Question: When setting 'TODO' comments in the editor to use any given (ie: yellow) syntax colouring scheme, the aforementioned is also displayed in the sat colour on the console. The problem presents itself when said colour is yellow and the console is white. See image.
I will hate to have to give up my preferred syntax customisation without first working on finding a workaround.

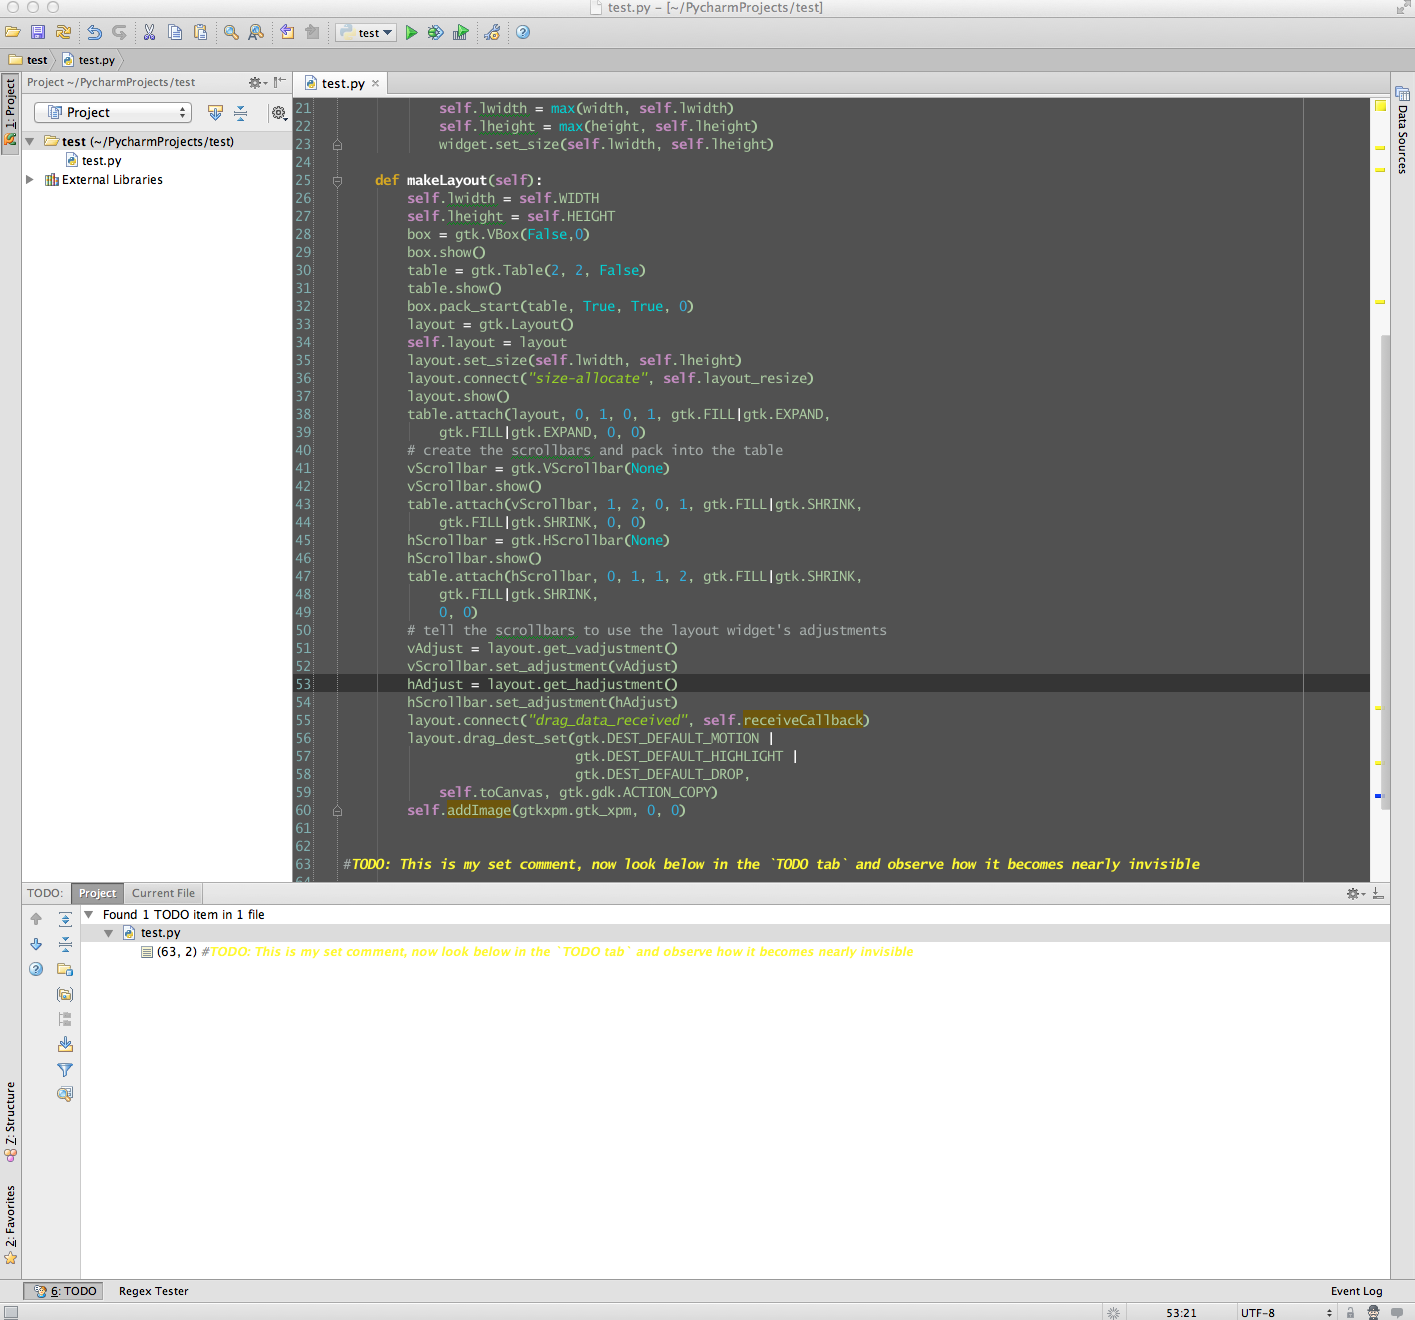
Answer: I don't think there is an easy workaround, Project View and other panels that have trees use Look&Feel background colors that are not configurable from the PyCharm settings. The only way to make it dark is to use Look&Feel with dark colors and it will not look native on Mac.
Check <URL> and linked issues for more details.